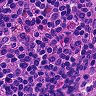
Metastatic tissue present: no